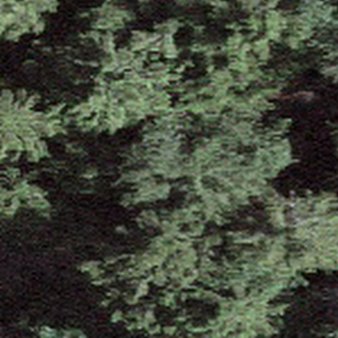
Label: other